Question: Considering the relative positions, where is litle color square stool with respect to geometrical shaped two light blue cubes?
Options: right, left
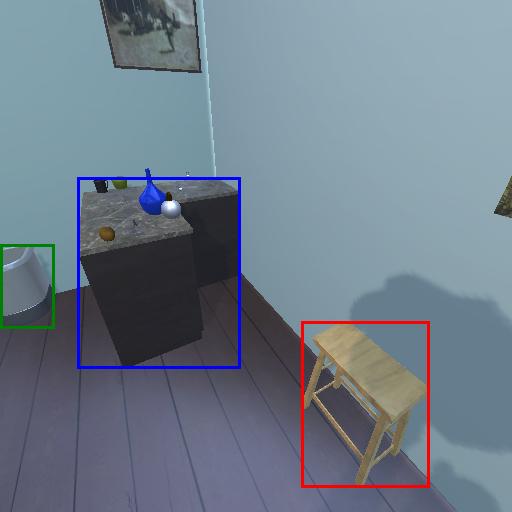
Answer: right